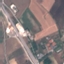
Land use / land cover class: Highway